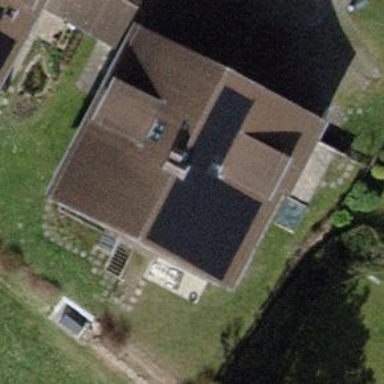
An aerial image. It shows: Solar power generator with photovoltaic panels.